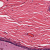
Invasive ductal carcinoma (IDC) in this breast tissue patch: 0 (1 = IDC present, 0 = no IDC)